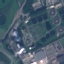
Label: Industrial